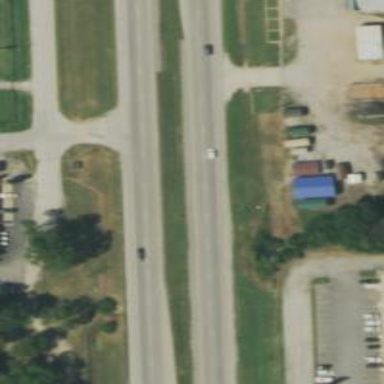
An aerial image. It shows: This image shows trunk highway that functions as expressway.